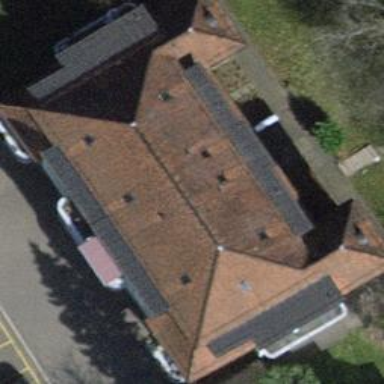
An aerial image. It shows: Building with hipped roof.